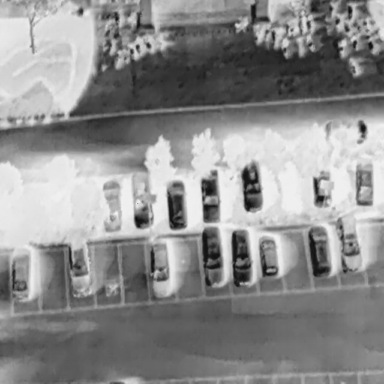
There are 15 Cars in the infrared image.